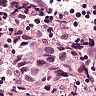
Metastatic tissue present: yes